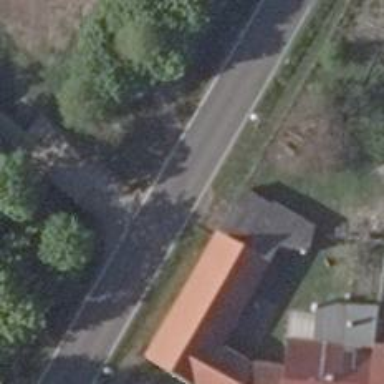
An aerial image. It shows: Asphalt road classified as tertiary.